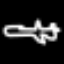
Label: airplane